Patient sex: F
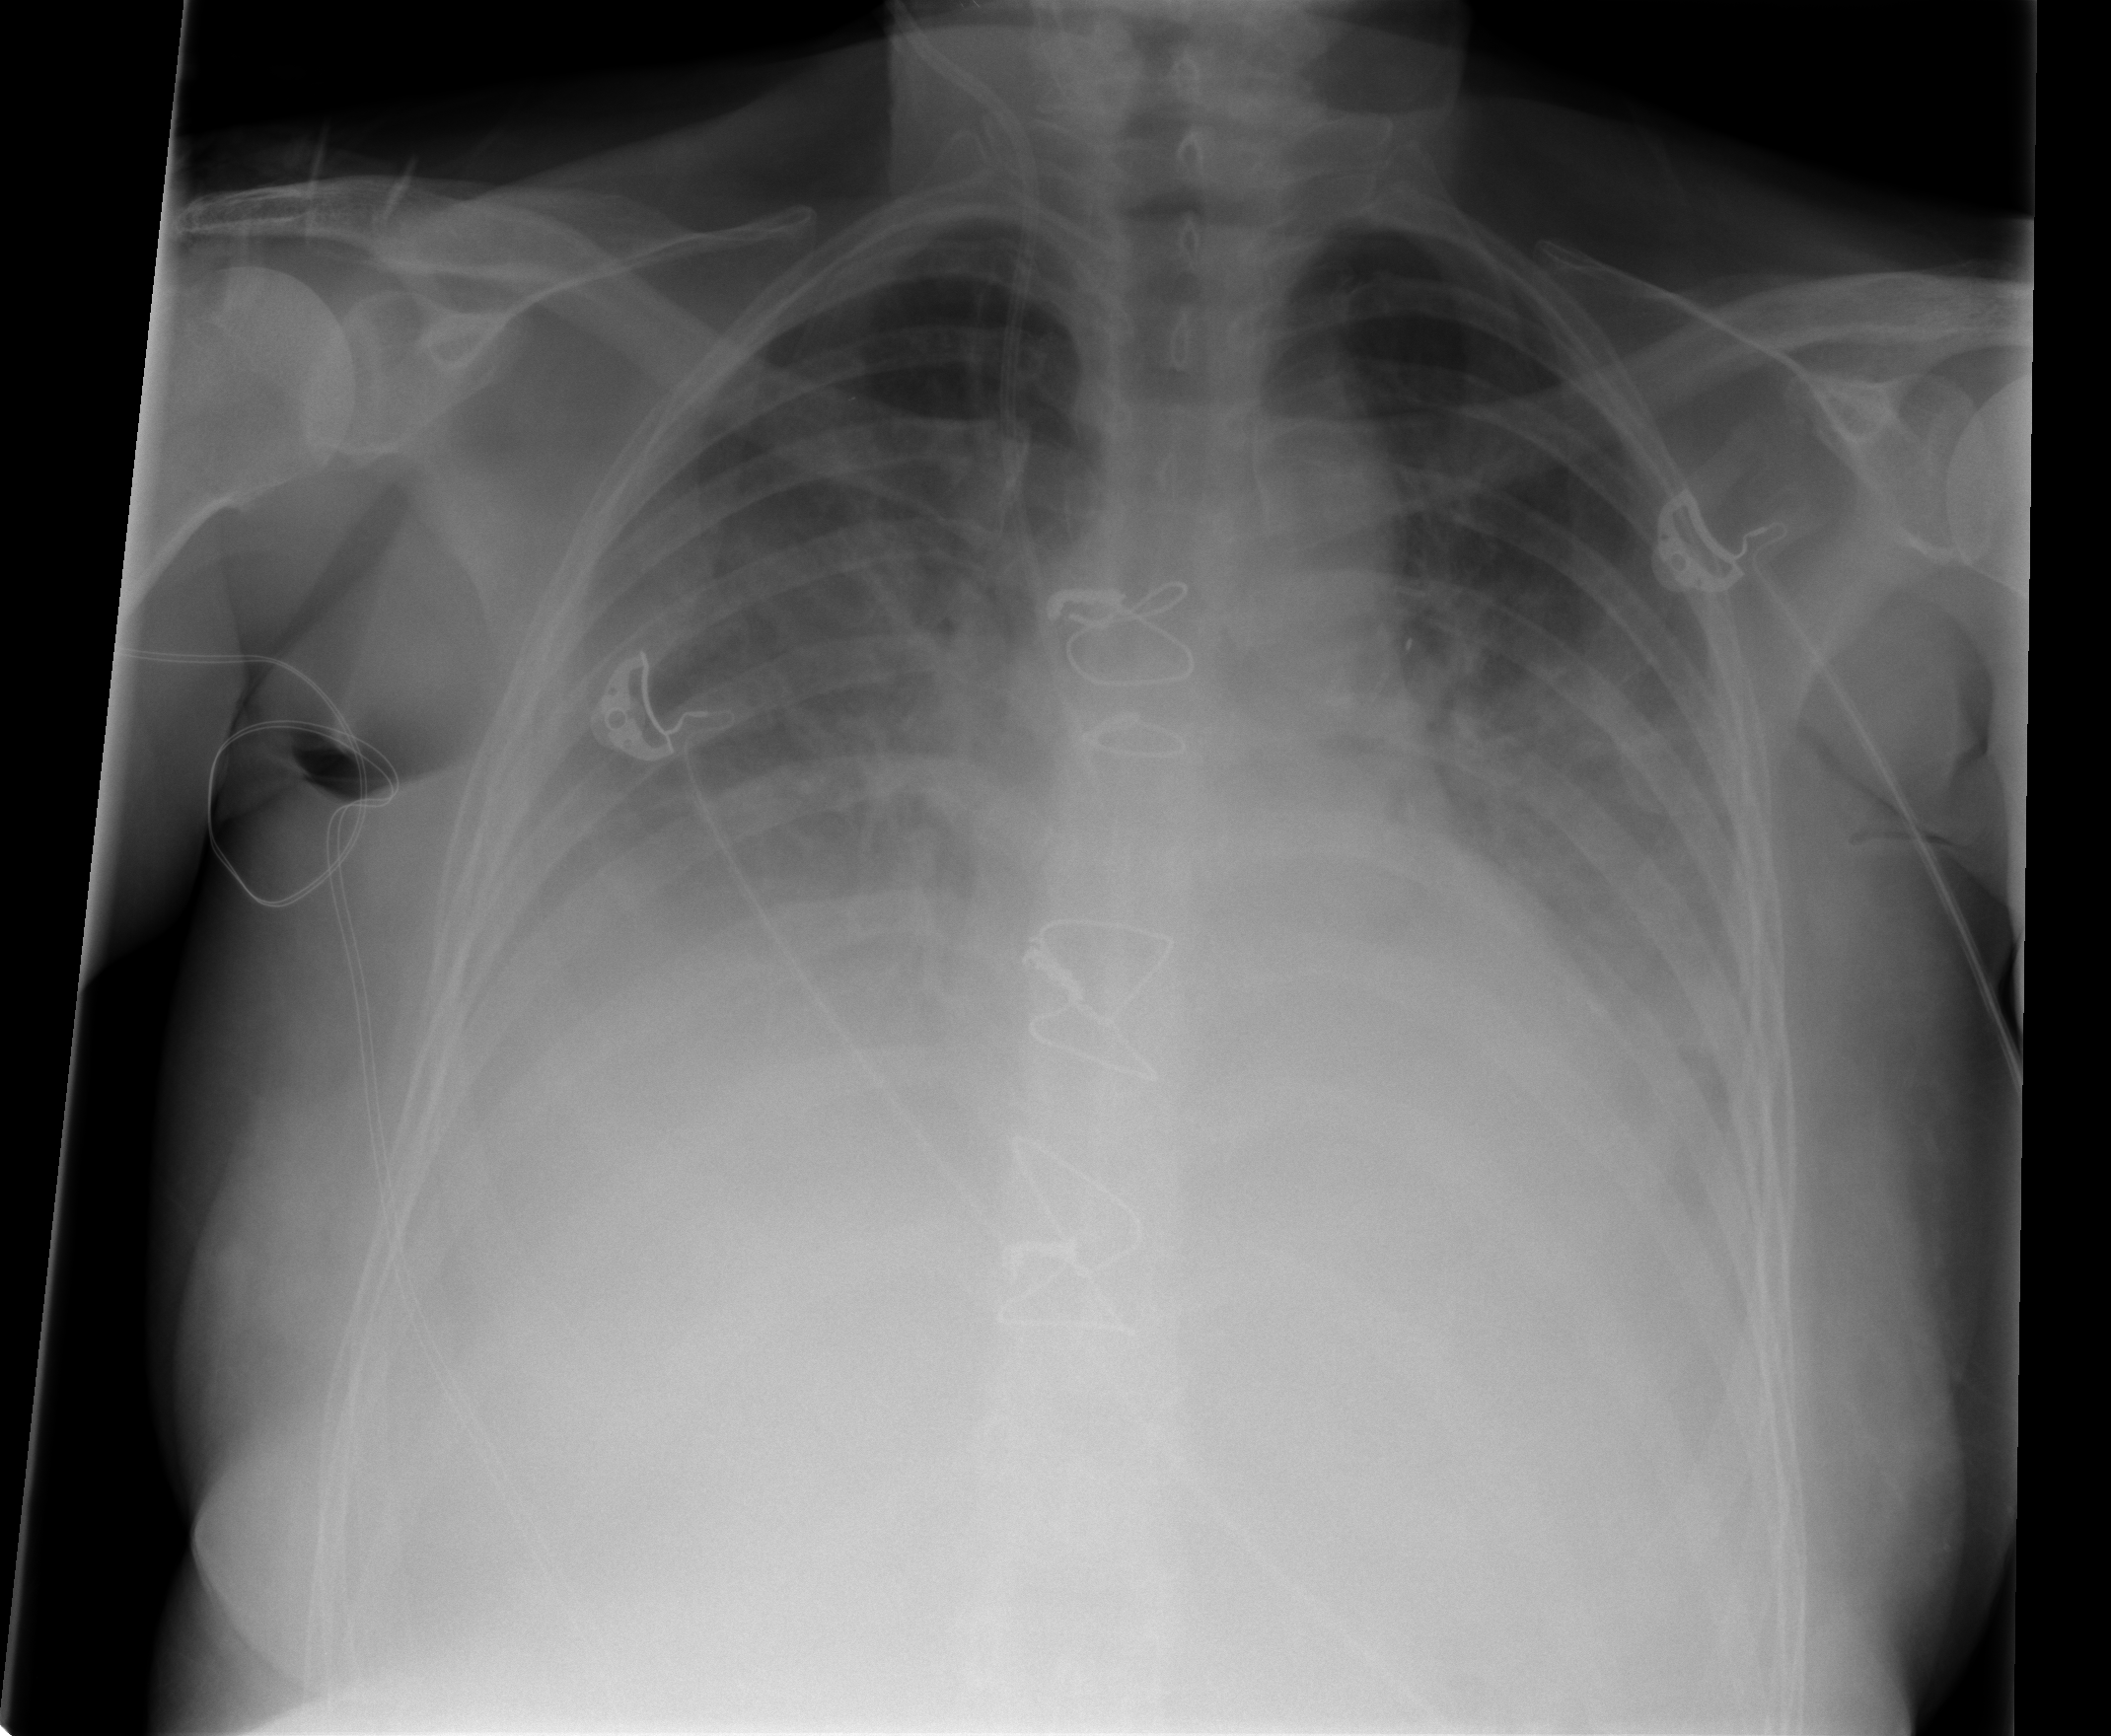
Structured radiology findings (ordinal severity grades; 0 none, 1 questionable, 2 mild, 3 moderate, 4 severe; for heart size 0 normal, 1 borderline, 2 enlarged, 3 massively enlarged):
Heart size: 0
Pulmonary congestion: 1
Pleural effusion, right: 3
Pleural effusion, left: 3
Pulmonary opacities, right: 0
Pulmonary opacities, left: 0
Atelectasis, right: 2
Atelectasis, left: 2